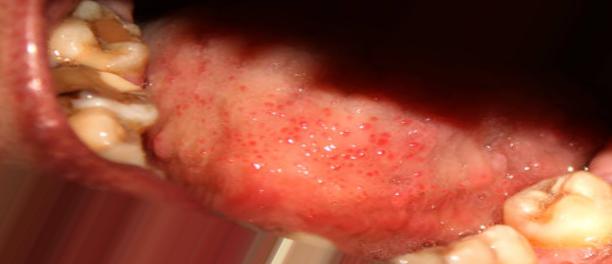
Condition: Caries